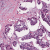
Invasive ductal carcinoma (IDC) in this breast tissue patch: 1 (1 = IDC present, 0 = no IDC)